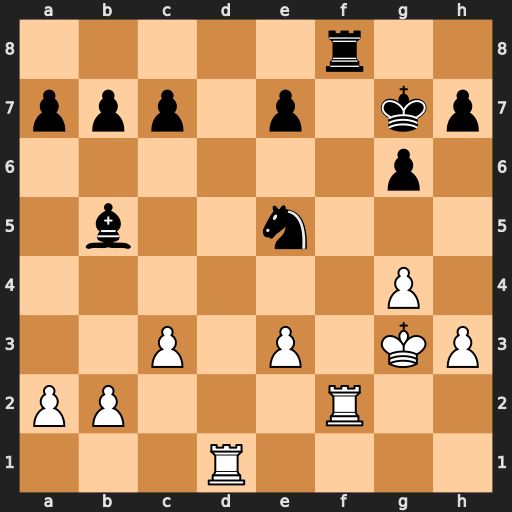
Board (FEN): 5r2/ppp1p1kp/6p1/1b2n3/6P1/2P1P1KP/PP3R2/3R4
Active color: w
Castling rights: -
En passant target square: -
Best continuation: Rxf8 Kxf8 Rd5 Nd3 Rxb5